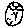
Label: moon